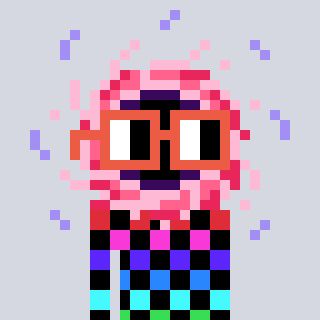
a pixel art character with square orange glasses, a blackhole-shaped head and a bluegrey-colored body on a cool background